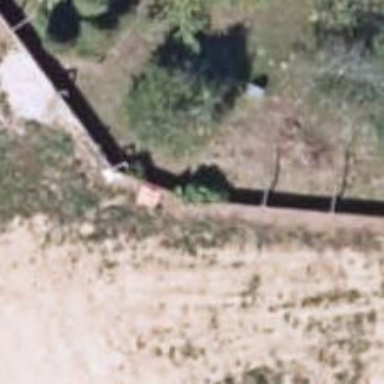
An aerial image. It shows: Fence.